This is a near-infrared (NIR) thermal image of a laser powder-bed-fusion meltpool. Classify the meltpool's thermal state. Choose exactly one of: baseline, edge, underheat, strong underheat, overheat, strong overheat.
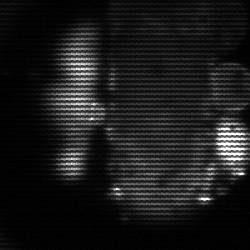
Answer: strong underheat